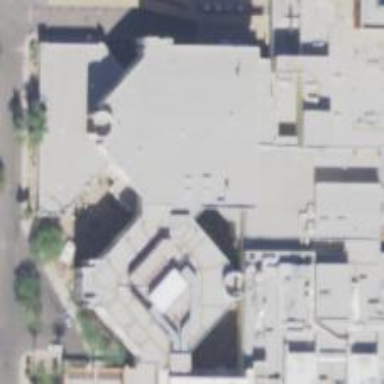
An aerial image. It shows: Hospital providing healthcare services.